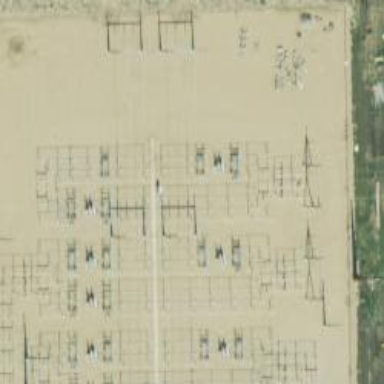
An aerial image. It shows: Switch for power supply.